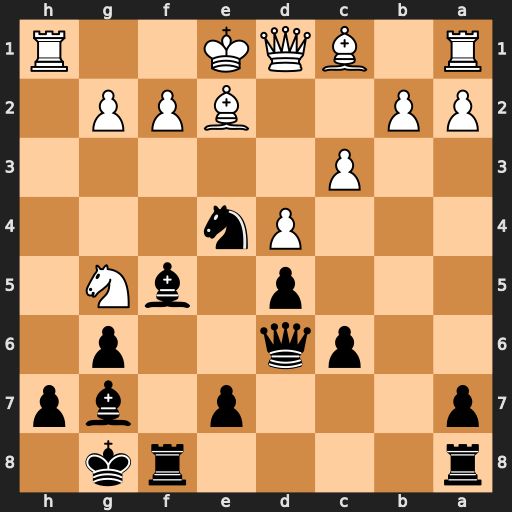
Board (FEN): r4rk1/p3p1bp/2pq2p1/3p1bN1/3Pn3/2P5/PP2BPP1/R1BQK2R
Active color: b
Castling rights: KQ
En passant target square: -
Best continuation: Nxf2 Kxf2 Bc2+ Kg1 Bxd1